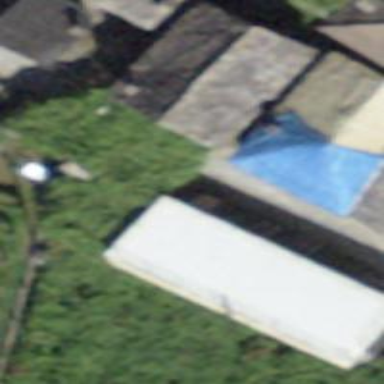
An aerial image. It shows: Picnic table located in leisure land area.